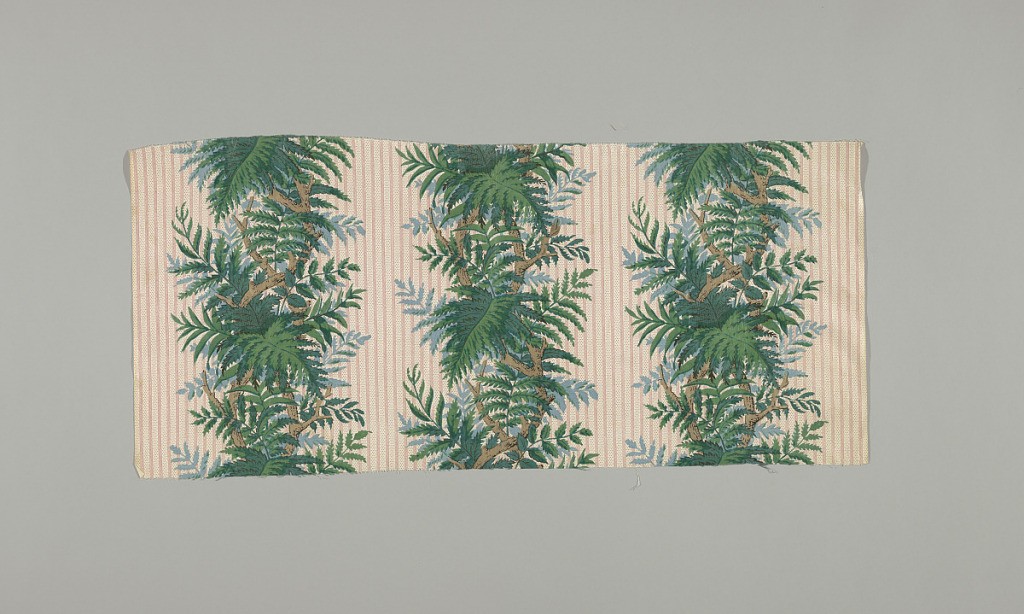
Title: Textile
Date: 1870–1910
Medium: cotton, glazed technique: printed by engraved roller on plain weave
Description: Three columns of ferns and branches in three shades of green and blue on a machine ground of pink stippled vertical stripes.